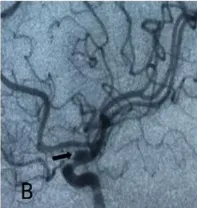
(B) Angiography showed a blood blister-like aneurysm.
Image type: radiology (ct)